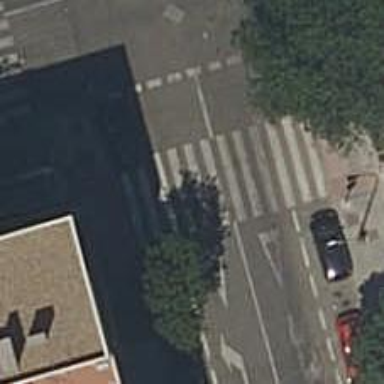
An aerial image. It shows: Uncontrolled road crossing.